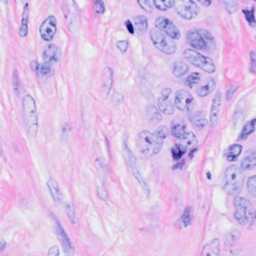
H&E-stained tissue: Breast